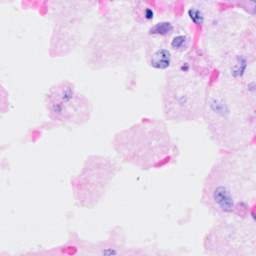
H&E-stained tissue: Breast